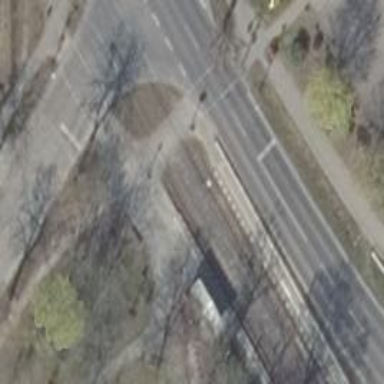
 specifically for trams. The platform has shelter."